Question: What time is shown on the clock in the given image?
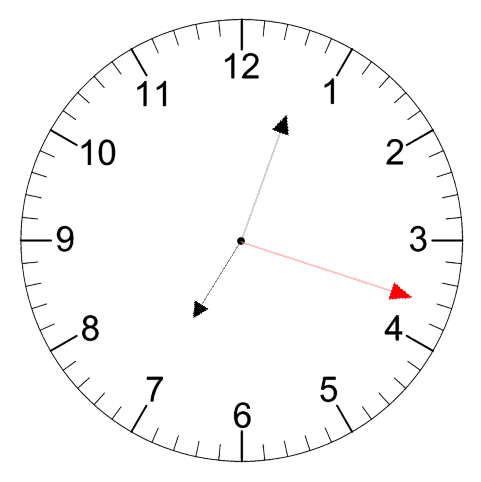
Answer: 07:03:18